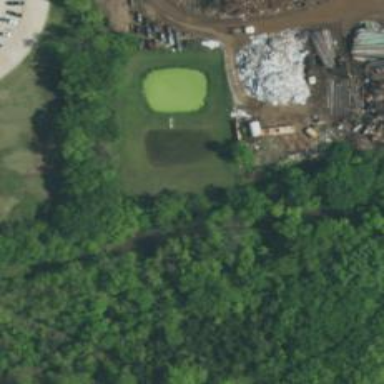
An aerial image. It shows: Water hazard on golf course.